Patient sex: M
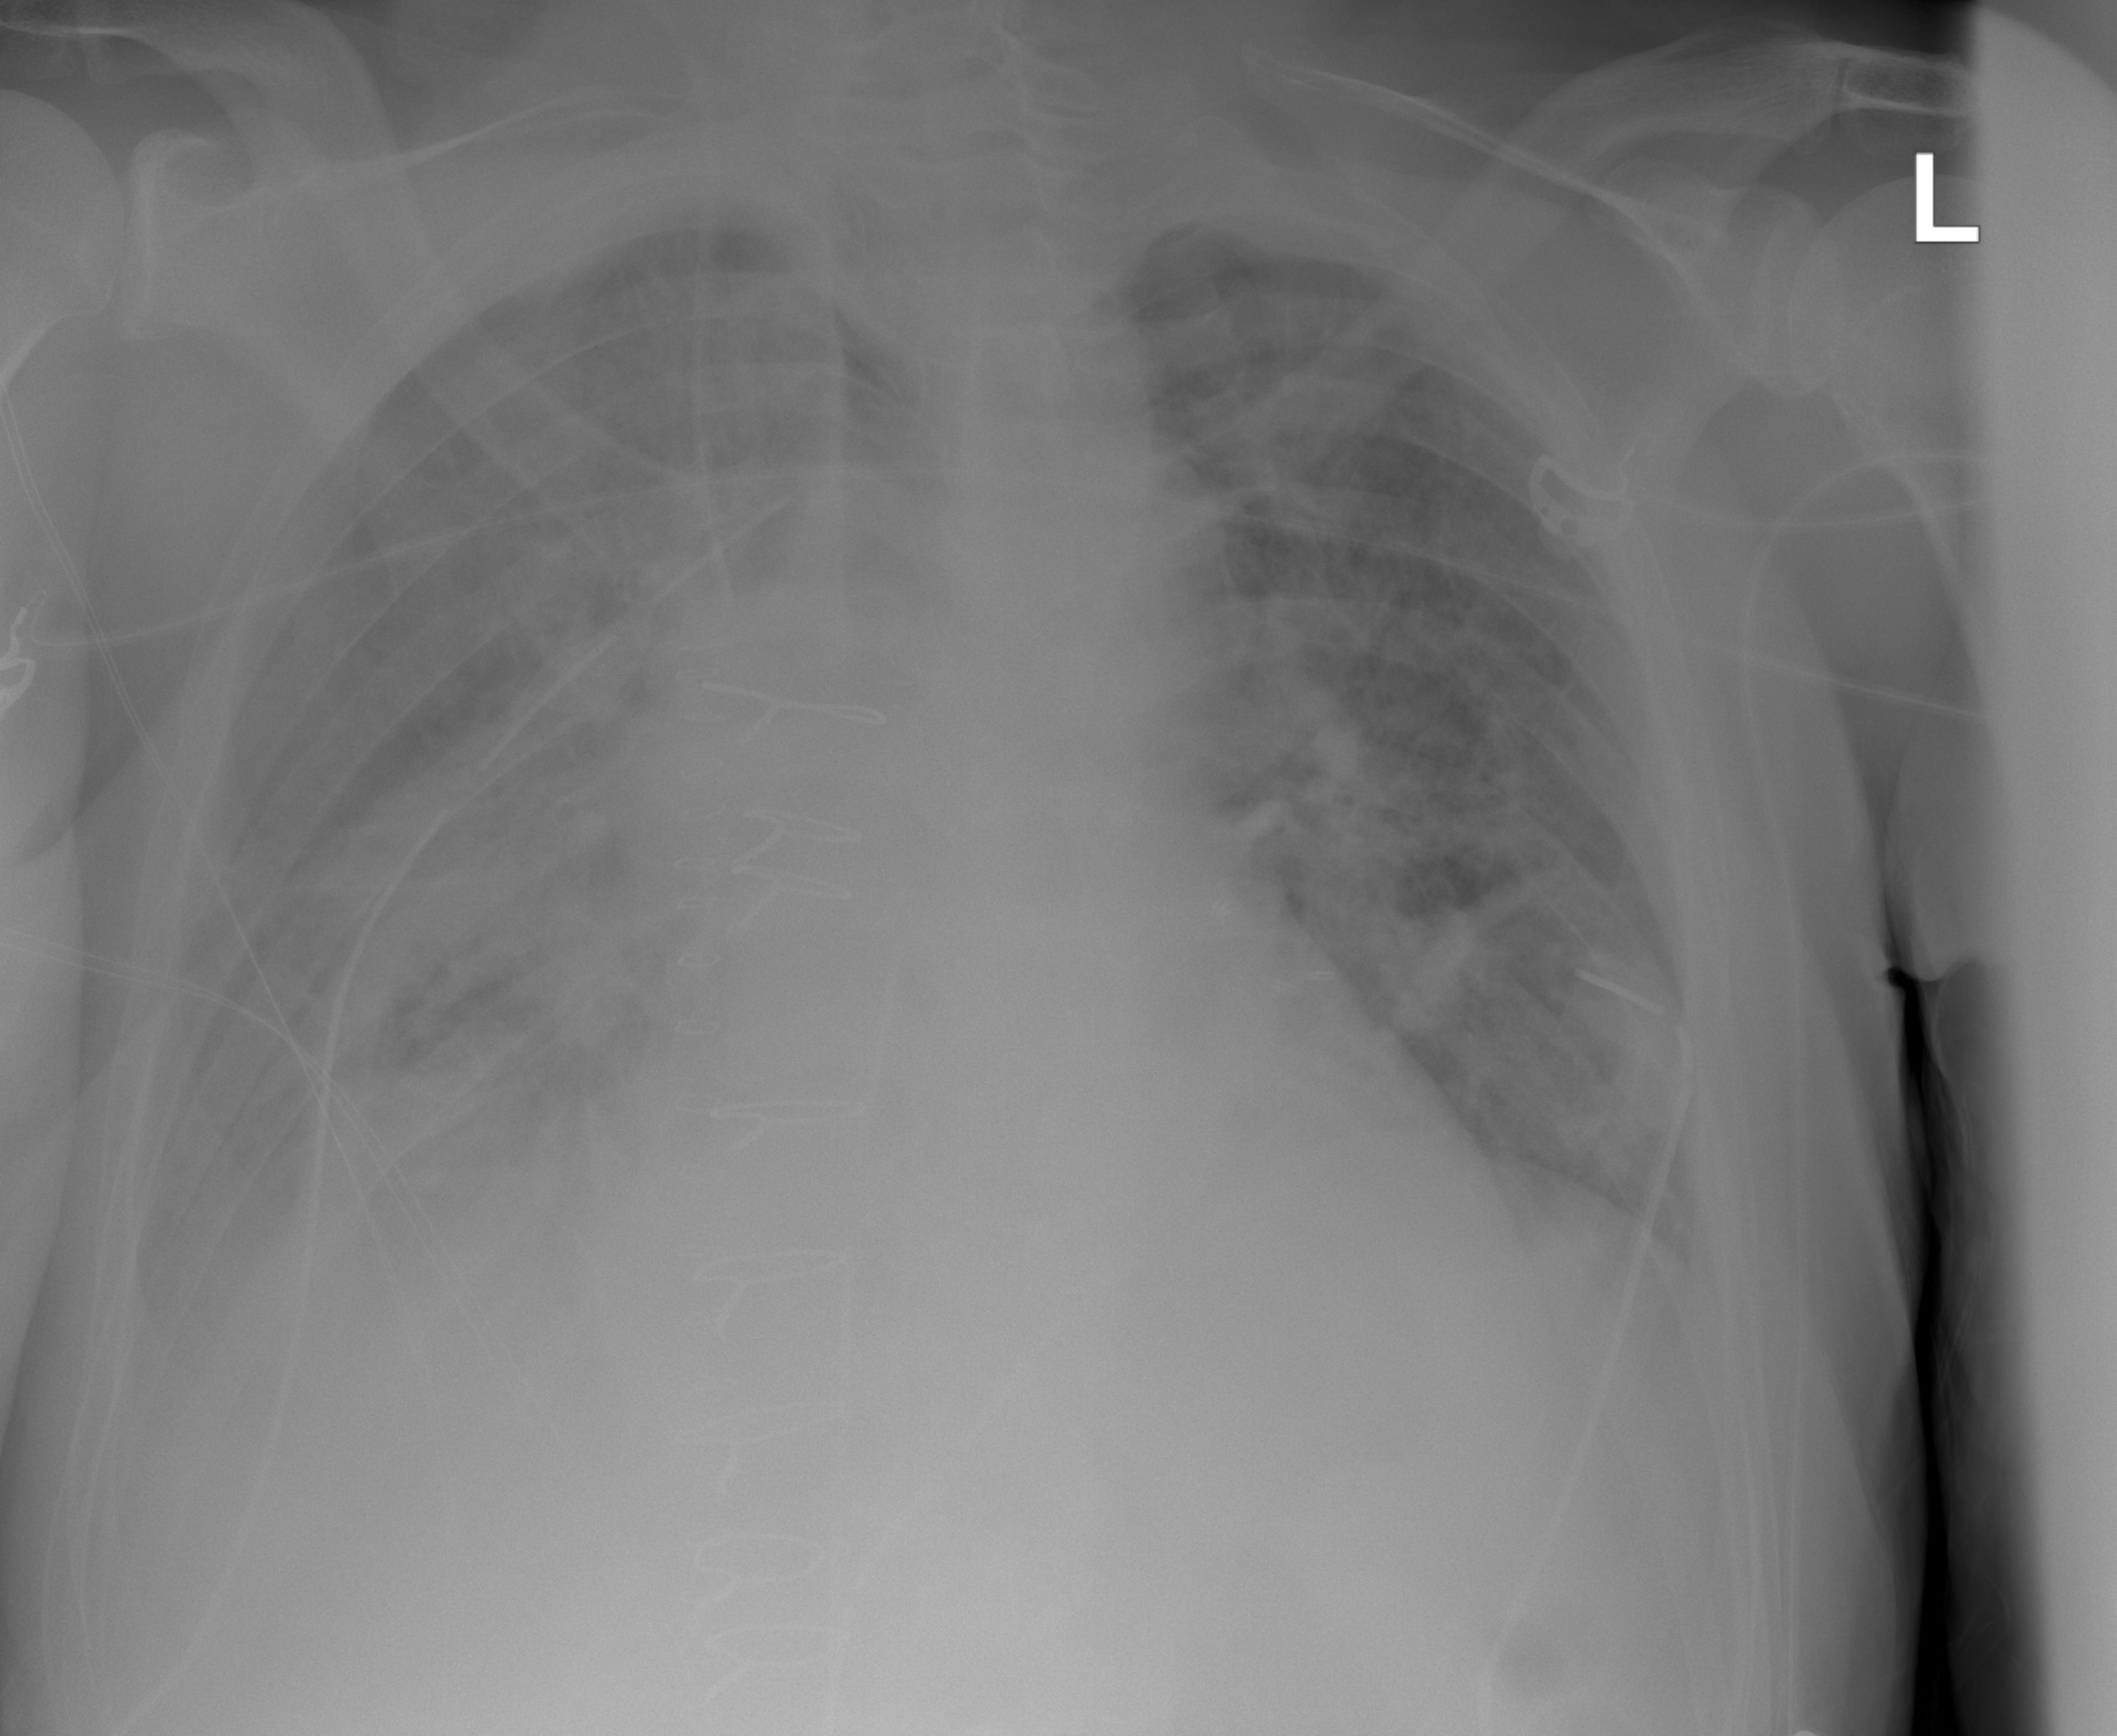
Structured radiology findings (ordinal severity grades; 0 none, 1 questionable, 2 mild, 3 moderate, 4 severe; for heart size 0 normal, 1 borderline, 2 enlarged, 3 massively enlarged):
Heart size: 2
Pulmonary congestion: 3
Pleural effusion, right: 3
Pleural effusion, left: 0
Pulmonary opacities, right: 4
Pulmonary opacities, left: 2
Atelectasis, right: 3
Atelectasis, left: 2